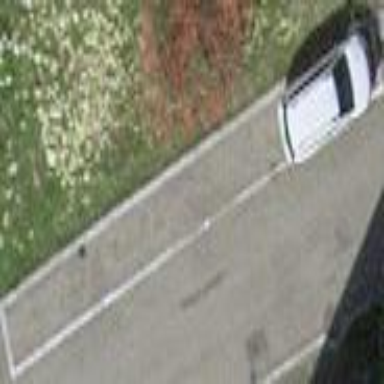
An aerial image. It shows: Street side parking area.